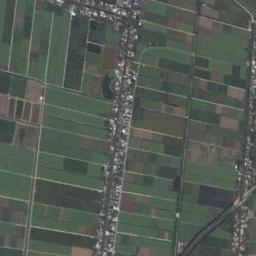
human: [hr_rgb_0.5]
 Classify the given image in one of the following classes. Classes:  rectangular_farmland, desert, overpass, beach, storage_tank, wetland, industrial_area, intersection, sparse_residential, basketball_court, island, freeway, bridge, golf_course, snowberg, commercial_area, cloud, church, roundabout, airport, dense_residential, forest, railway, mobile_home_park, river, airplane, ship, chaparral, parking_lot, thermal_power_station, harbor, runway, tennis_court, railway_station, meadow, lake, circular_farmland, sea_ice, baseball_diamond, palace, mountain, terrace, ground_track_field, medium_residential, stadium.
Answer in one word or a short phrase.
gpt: rectangular_farmland